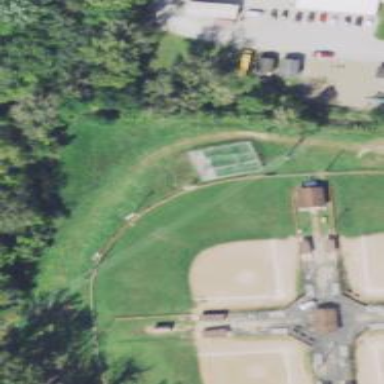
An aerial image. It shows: Baseball pitch for leisure land.